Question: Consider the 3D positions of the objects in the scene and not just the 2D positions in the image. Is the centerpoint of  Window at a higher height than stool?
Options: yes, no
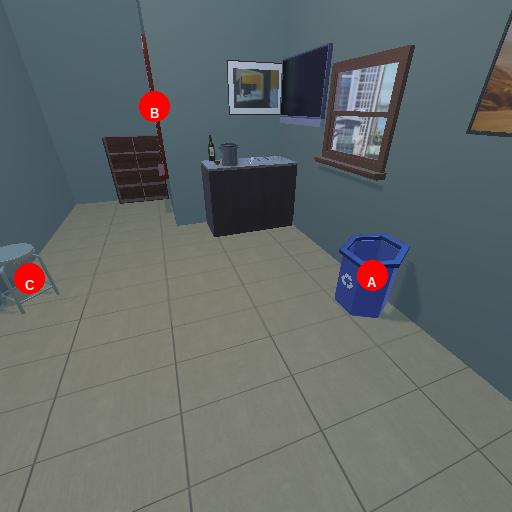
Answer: yes